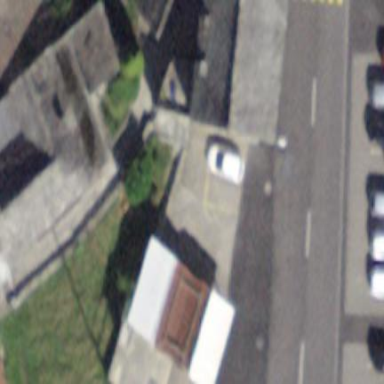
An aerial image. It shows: View of roof of building.